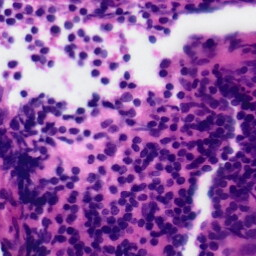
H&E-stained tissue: Tonsil